Question: I am writing code to determine the Running Total Customers: All Customers Until This Period. Now, I have created a This period's Customers table to contain the following code:
'PeriodeKlant = DISTINCTCOUNT(Text[PCHN])'
I have now created the code as below:
'''
Running Total Customers =
var _currdate=MAX(Tekst[Datum].[Date])
var _salesthisperiod=Tekst[Verkoopdoc]
return
if(_salesthisperiod>0,
CALCULATE(
[PeriodeKlant],
FILTER(
ALLSELECTED(Tekst[Datum].[Date]),
ISONORAFTER(Tekst[Datum].[Date], _currdate, DESC)
)
)
)
'''

I get the message that the previously created column cannot be used, this column has the value integer and at summary it says sum. I don't know if that is why I would not be able to load this data?
But because of this error I can't run my measure.
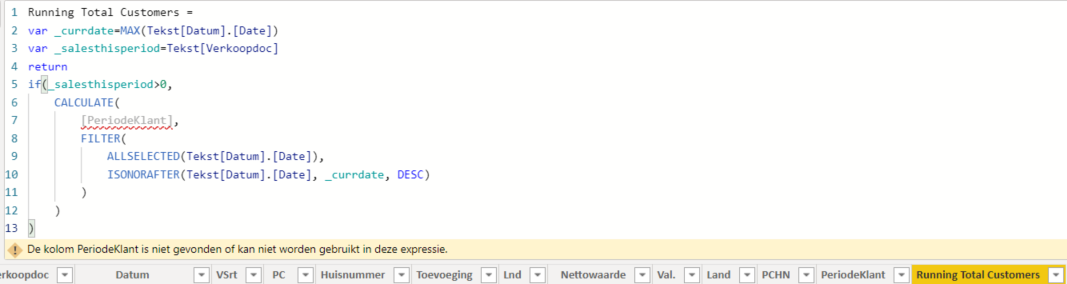
Answer: The way your DAX is written, it's expecting '[PeriodeKlant]' to be a measure rather than a calculated column. Try deleting this calculating this column and defining it as a measure instead.